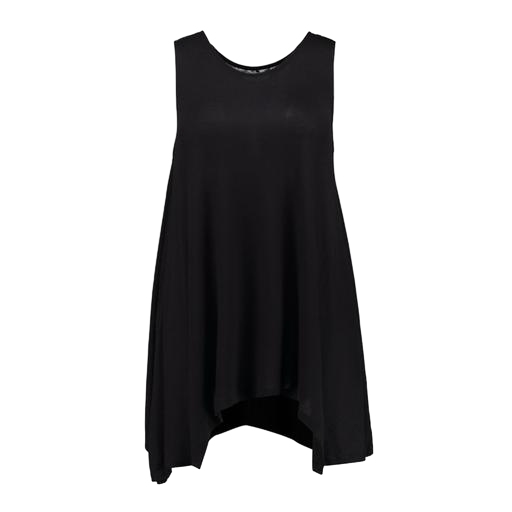
black sleeveless high-low top only macy, black sleeveless tunic hem, black sleeveless handkerchief hem tank, white background